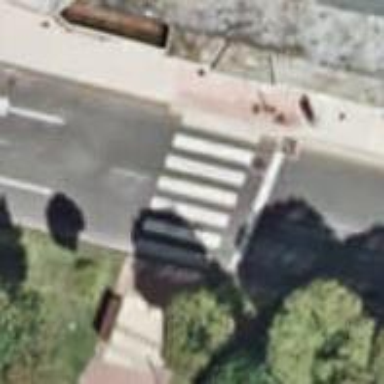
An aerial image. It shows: Road crossing with traffic signals.